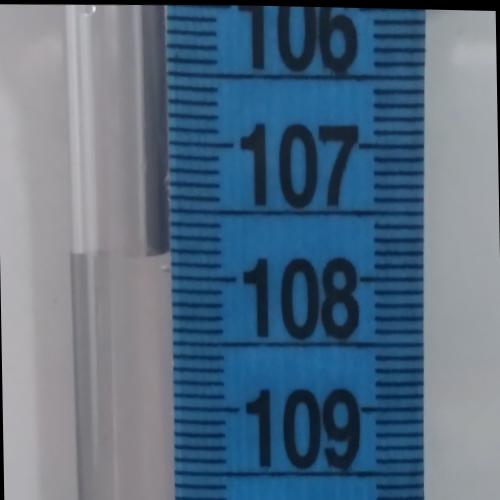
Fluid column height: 107.8 cm